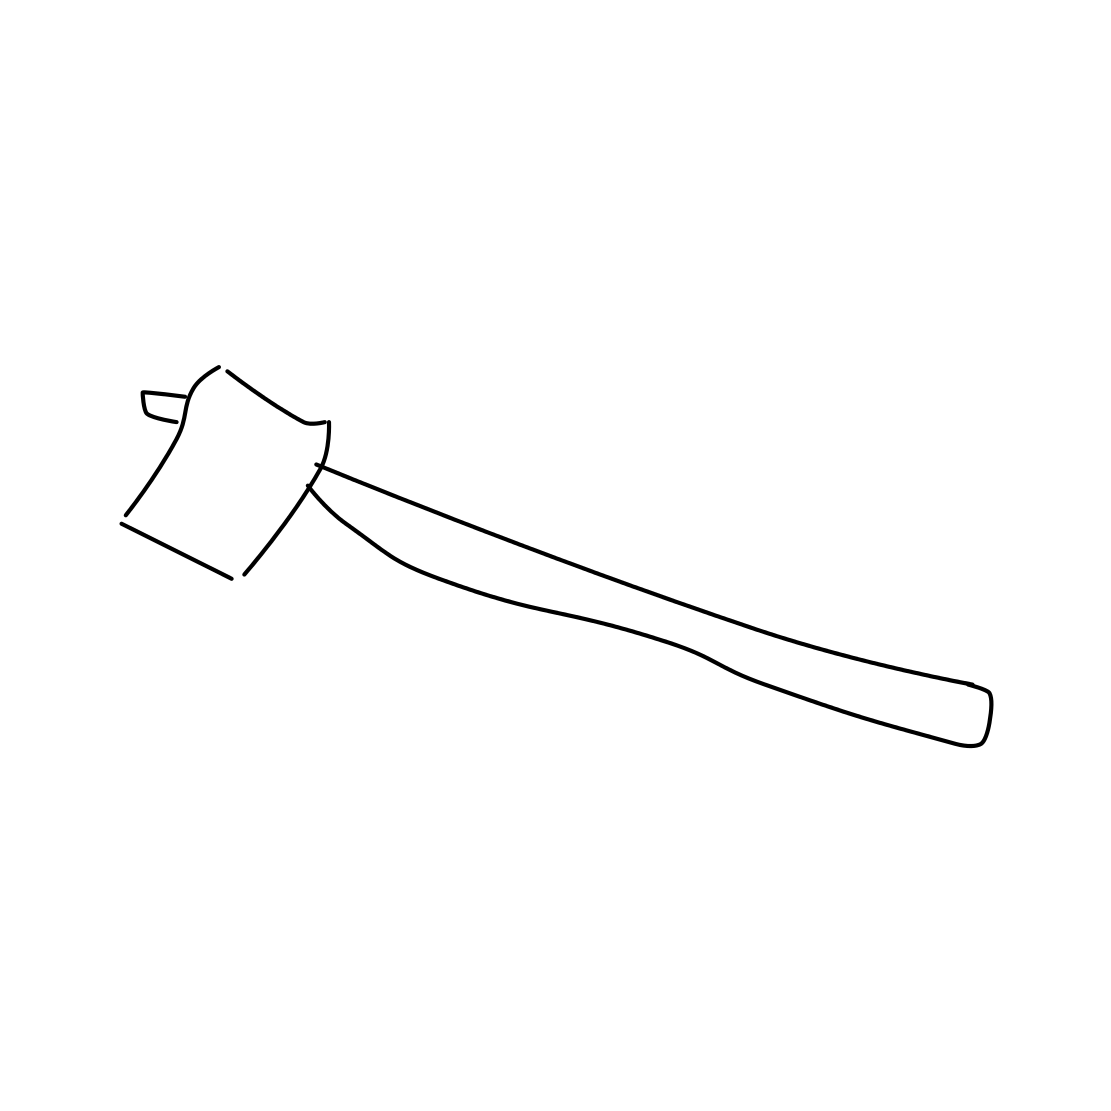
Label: axe